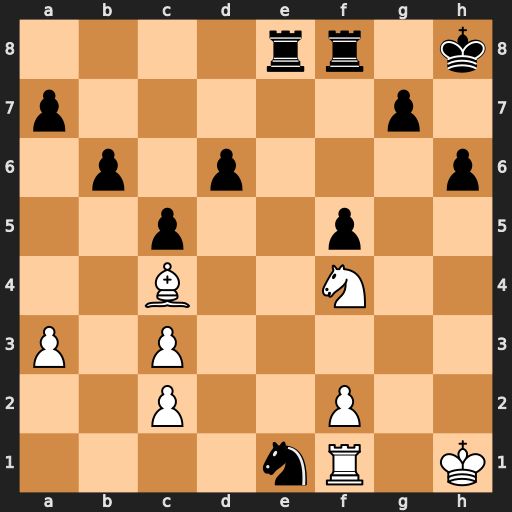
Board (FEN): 4rr1k/p5p1/1p1p3p/2p2p2/2B2N2/P1P5/2P2P2/4nR1K
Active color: w
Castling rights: -
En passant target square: -
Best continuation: Ng6+ Kh7 Nxf8+